Question: I have a problem with writing a value into an input element.

When Selenium appeals to this input field, the page scrolls to the top and the input hides behind the navigation bar.
Before appealing, I execute this code:
'''
int elementPosition = element.getLocation().getY();
String js = String.format("window.scroll(0, %s)", elementPosition-90);
((JavascriptExecutor)driver).executeScript(js);
'''
But even after my scroll, the input is still hidden.
Also, I tried to set a value to this field through JavaScript:
'''
JavascriptExecutor js = (JavascriptExecutor) driver;
js.executeScript("arguments[0].setAttribute('value', '"+date+"')",element);
'''
Unfortunately, this does not help either.
Environment: Selenium 3.6.0 ver, FireFox 66 ver.
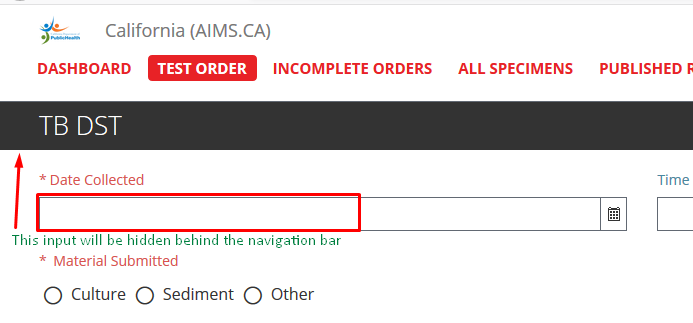
Answer: This code resolved my problem
'''
Actions actions = new Actions(driver);
((JavascriptExecutor) driver).executeScript("arguments[0].scrollIntoView(false); arguments[0].focus();", element);
actions.sendKeys(date).perform();
'''